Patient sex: M
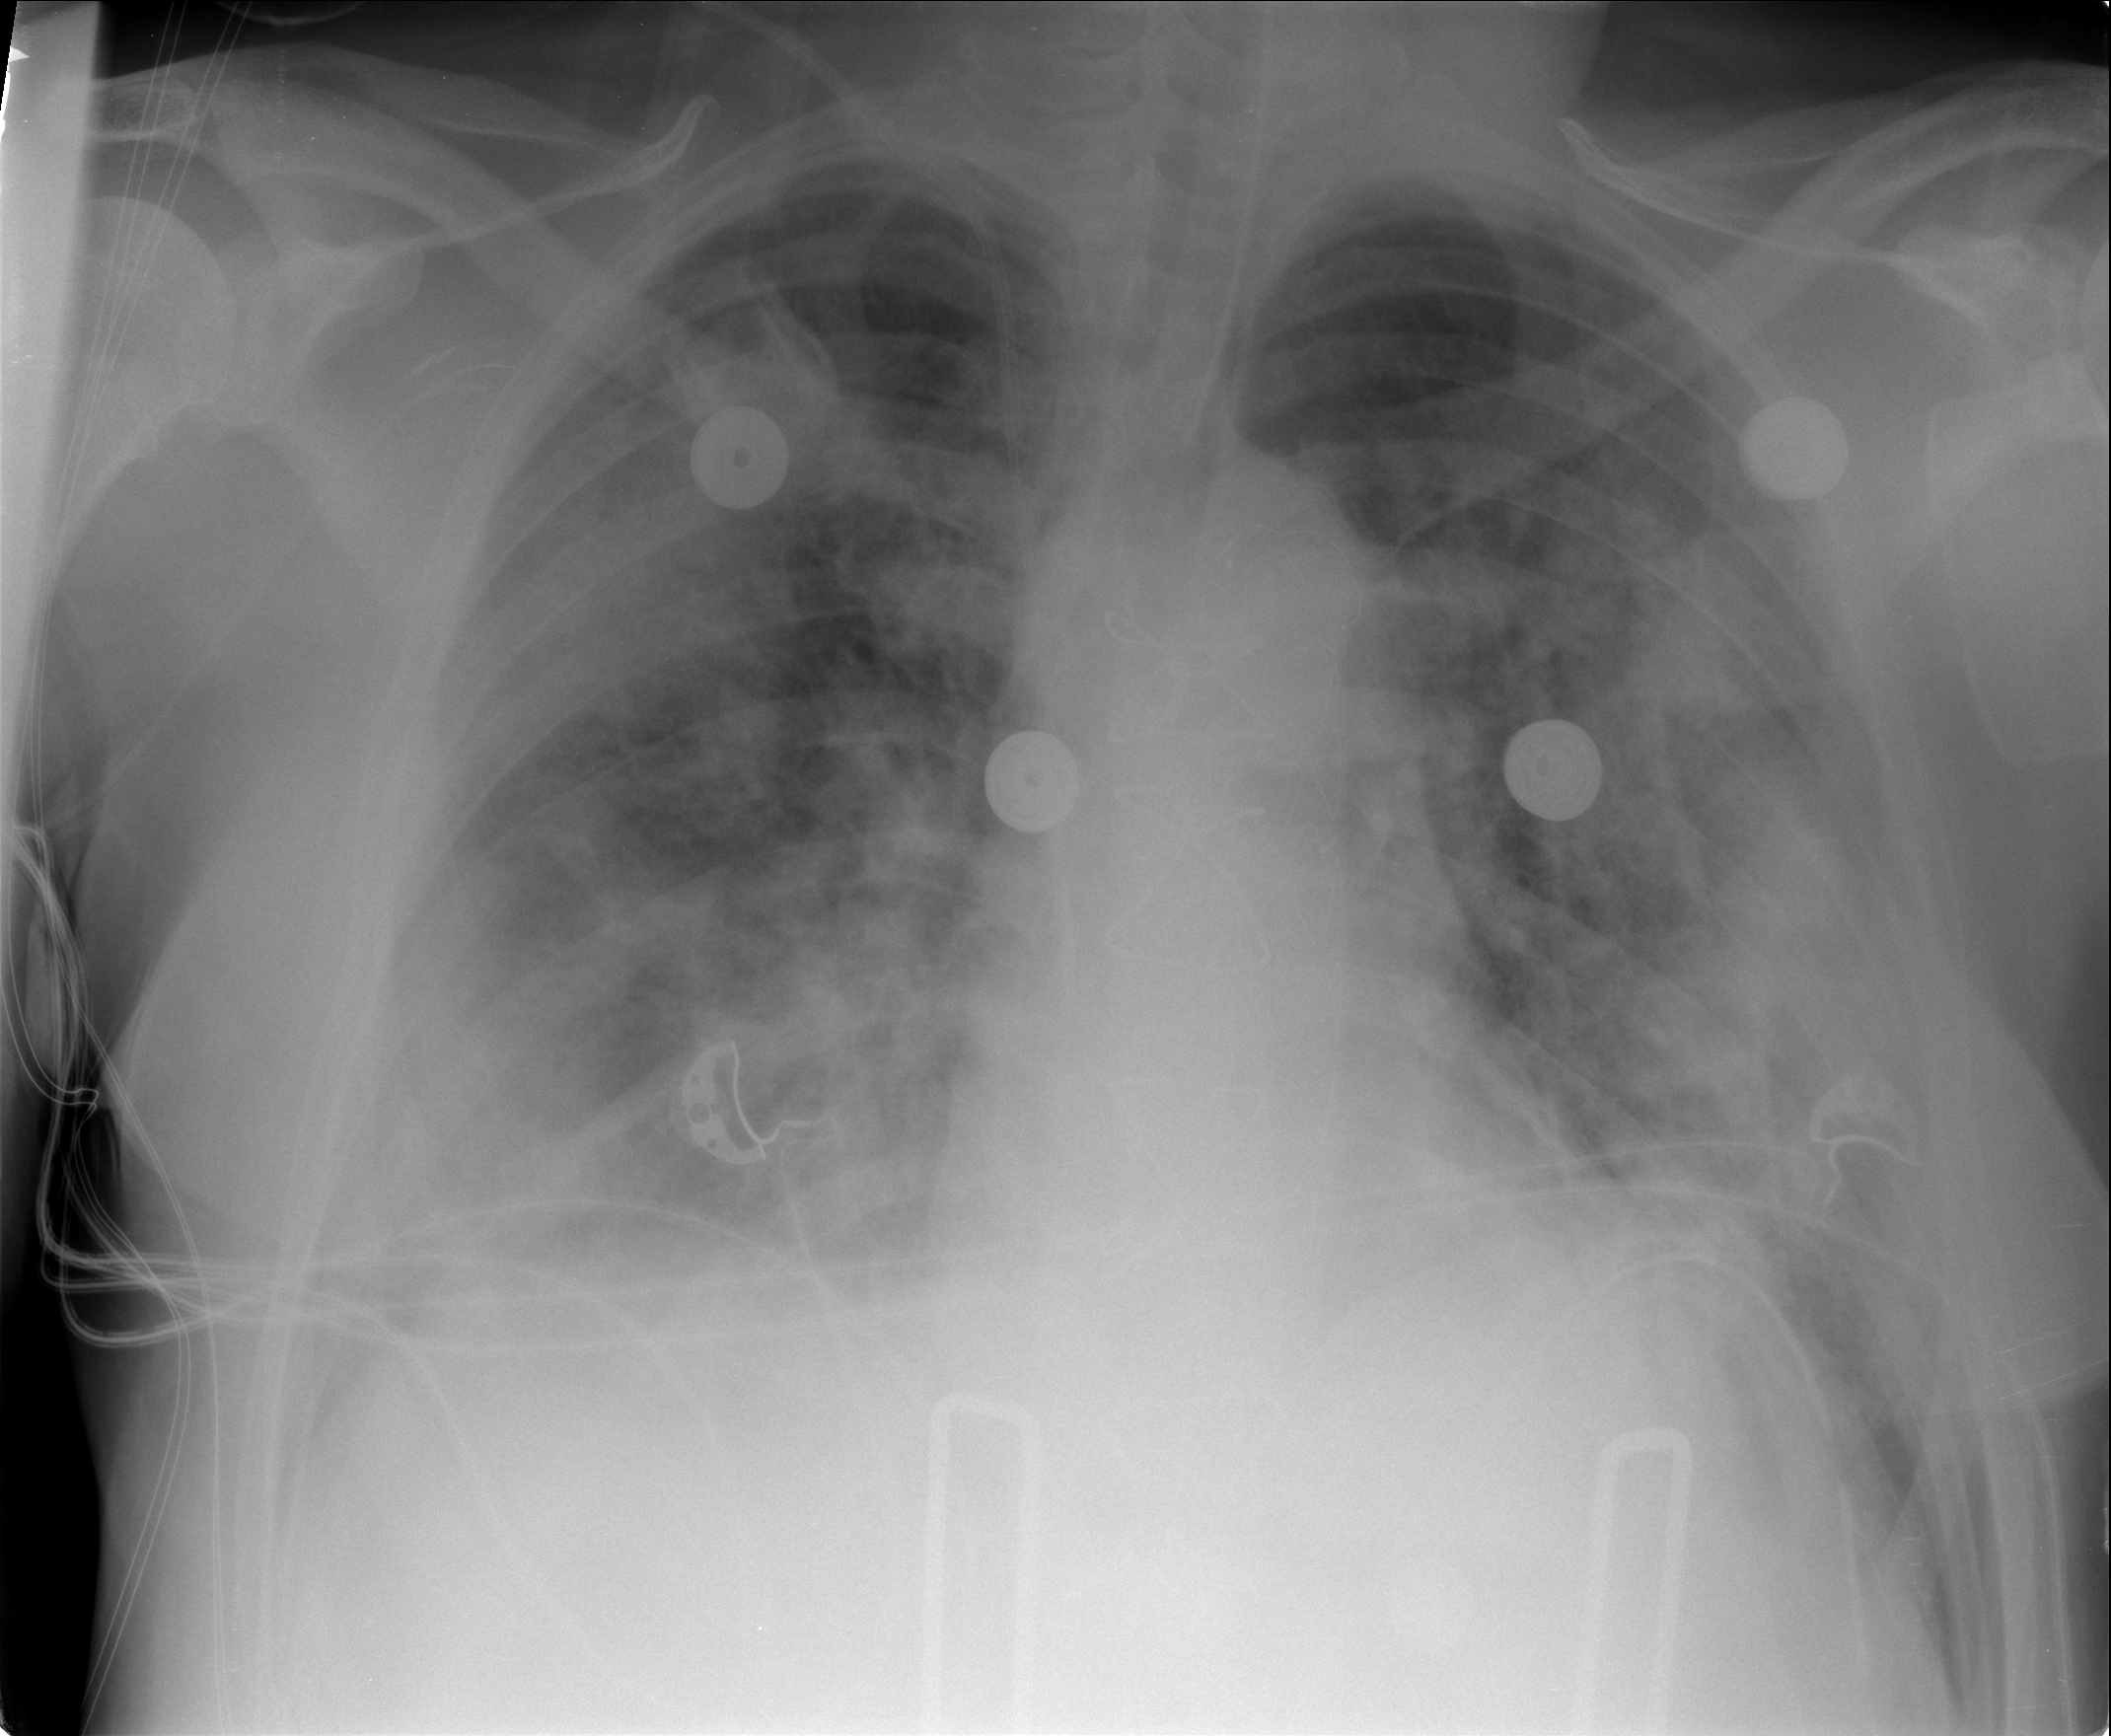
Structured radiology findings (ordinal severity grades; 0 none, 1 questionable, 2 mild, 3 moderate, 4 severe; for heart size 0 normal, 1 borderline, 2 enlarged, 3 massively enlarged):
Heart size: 1
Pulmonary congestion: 1
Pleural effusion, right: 2
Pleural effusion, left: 1
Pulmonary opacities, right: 3
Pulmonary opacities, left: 3
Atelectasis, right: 2
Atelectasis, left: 2